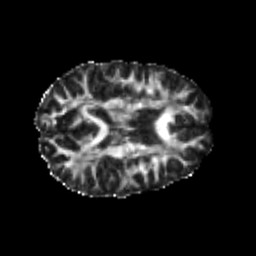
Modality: FA
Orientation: axial
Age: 22
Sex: female
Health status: healthy
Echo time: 0.074 s